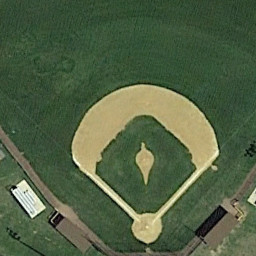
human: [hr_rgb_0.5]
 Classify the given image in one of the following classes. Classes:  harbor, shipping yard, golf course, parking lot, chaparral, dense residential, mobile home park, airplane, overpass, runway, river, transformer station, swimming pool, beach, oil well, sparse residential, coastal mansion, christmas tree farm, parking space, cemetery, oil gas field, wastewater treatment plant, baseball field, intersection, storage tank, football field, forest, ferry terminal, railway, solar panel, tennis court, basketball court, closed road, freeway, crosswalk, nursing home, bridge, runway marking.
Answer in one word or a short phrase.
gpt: baseball field